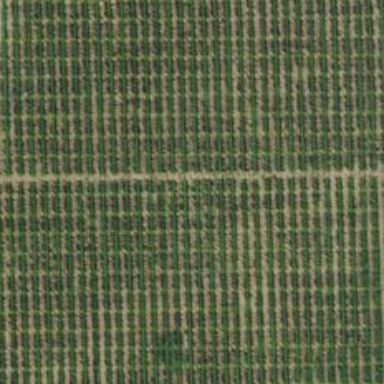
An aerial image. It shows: Orchard.